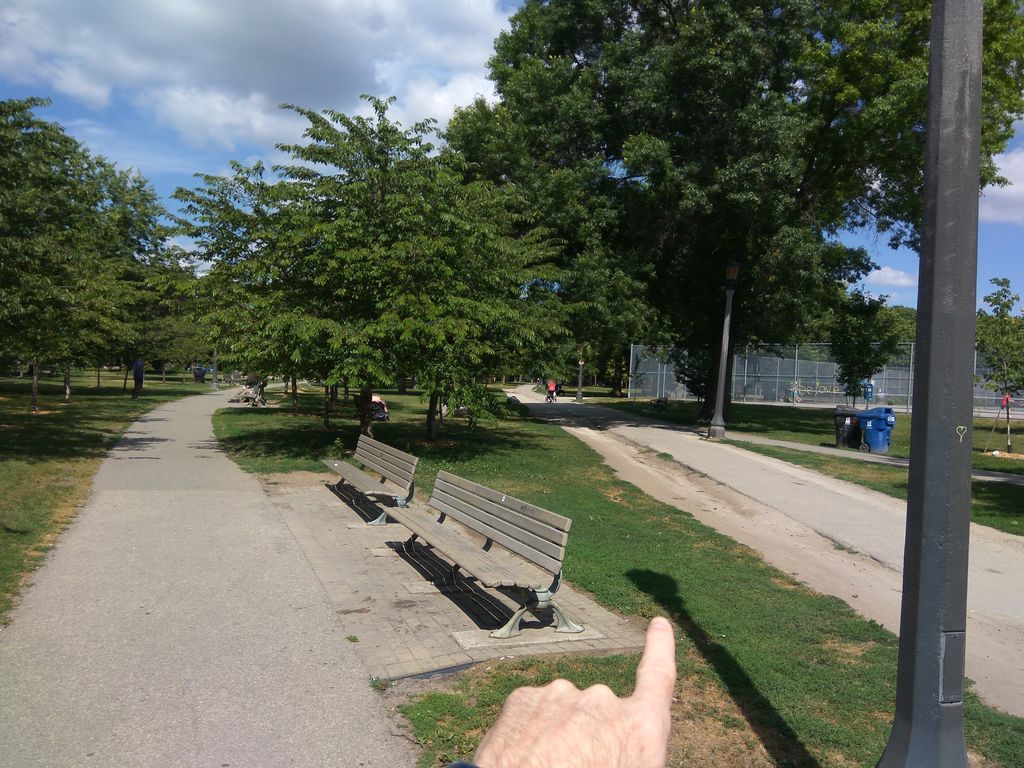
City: toronto